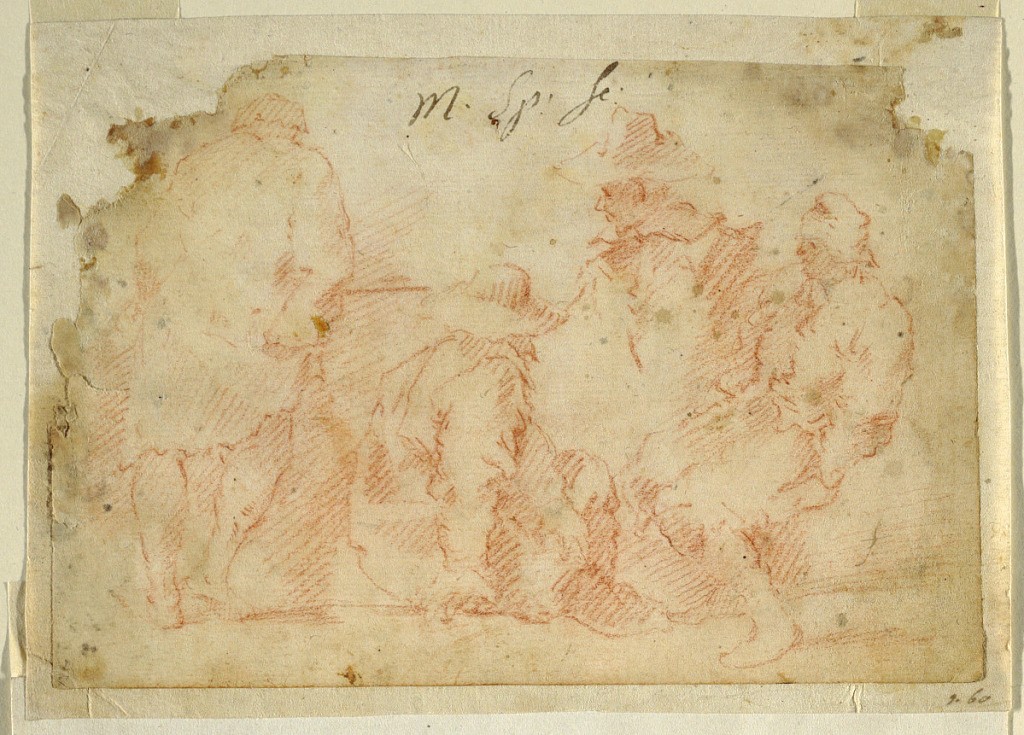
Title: Four Figures
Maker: Domenico Gargiulo, called Micco Spadaro, Italian, 1609 - 1675
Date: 1630–1640
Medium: Red chalk on paper
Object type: Drawing
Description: At left, a man is shown from the back, leaning on a parapet. At center, a crouching man is shown turning to the right. Top center: the bust of a man; at right, a seated man shown turning to the left.